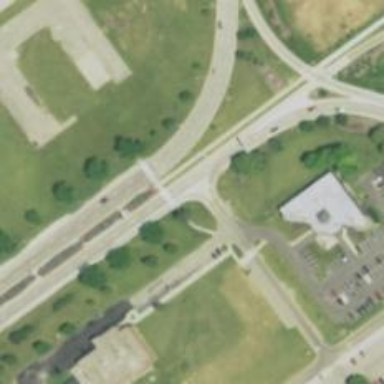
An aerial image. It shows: Secondary link road.